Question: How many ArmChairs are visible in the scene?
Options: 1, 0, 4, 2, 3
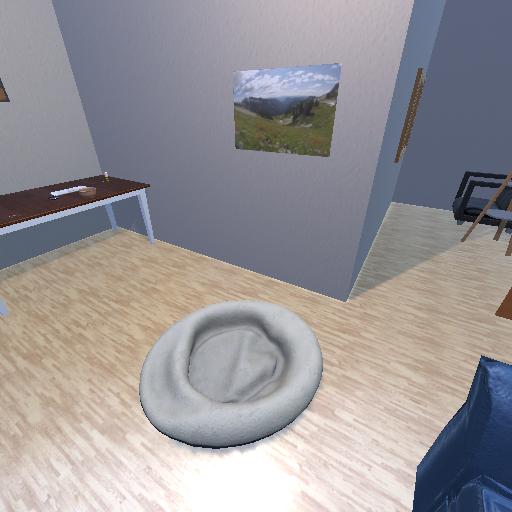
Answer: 1